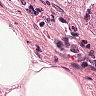
Metastatic tissue present: yes